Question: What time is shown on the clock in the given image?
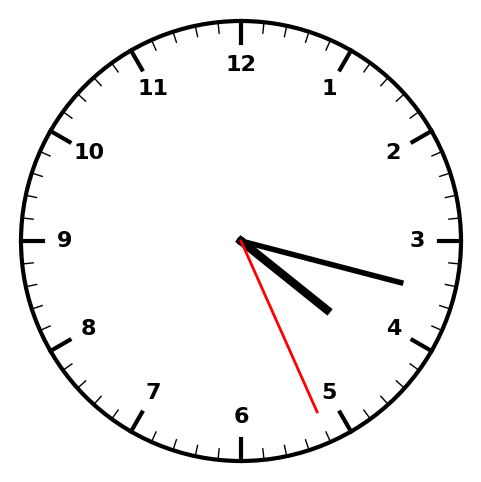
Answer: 04:17:26